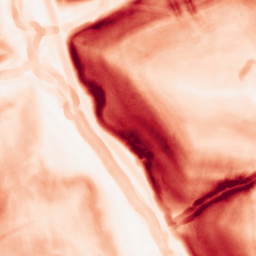
Category: morphological
Decomposition family: morphological_gradient
Decomposition parameters: size: 5
shape: disk
Upsampling method: cubic_mitchell
Upsampling parameters: scale: 8
Upsampling scale: 8